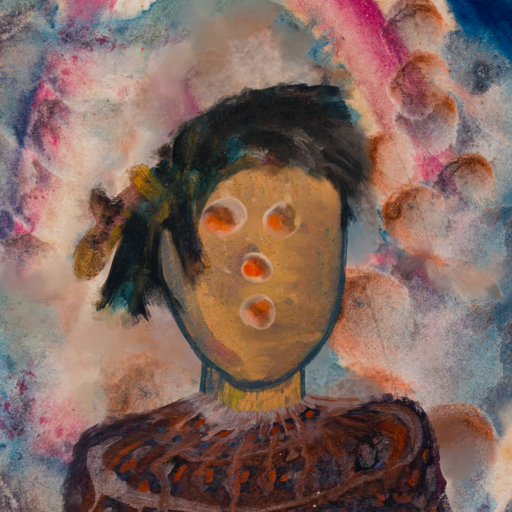
Background: Rupkatha, Head And Neck Front: In_The_Sun, Face Front: Rupkatha, Bust: Hypocrite, Hair Front: Pipe, Head Accessory: Blank, Second Necklace: Blank, Necklace: Blank, Baby: Blank